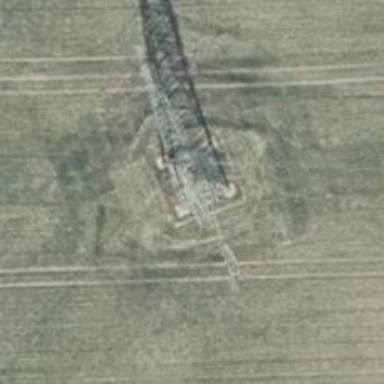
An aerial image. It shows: Towering power structure.